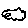
Label: cloud